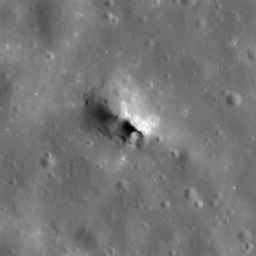
Pit: Copernicus 13a
Host crater: Copernicus
Host type: impact_melt
Lunar coordinates: latitude 10.186, longitude 339.873